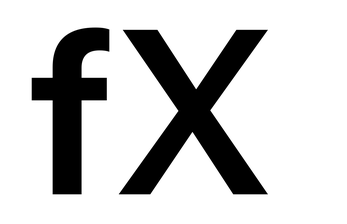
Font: InstrumentSans_SemiBold